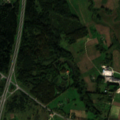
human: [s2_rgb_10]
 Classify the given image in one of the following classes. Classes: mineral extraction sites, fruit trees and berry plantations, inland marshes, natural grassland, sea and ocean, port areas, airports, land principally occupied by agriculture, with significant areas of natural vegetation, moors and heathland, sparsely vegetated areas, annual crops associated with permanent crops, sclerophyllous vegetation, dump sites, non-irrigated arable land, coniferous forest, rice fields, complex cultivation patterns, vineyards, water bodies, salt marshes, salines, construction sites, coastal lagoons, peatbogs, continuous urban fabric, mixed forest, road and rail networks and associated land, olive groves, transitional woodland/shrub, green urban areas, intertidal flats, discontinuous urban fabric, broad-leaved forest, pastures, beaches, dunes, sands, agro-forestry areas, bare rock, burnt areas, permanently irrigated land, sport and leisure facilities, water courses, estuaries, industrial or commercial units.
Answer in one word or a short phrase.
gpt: discontinuous urban fabric, road and rail networks and associated land, non-irrigated arable land, complex cultivation patterns, land principally occupied by agriculture, with significant areas of natural vegetation, mixed forest